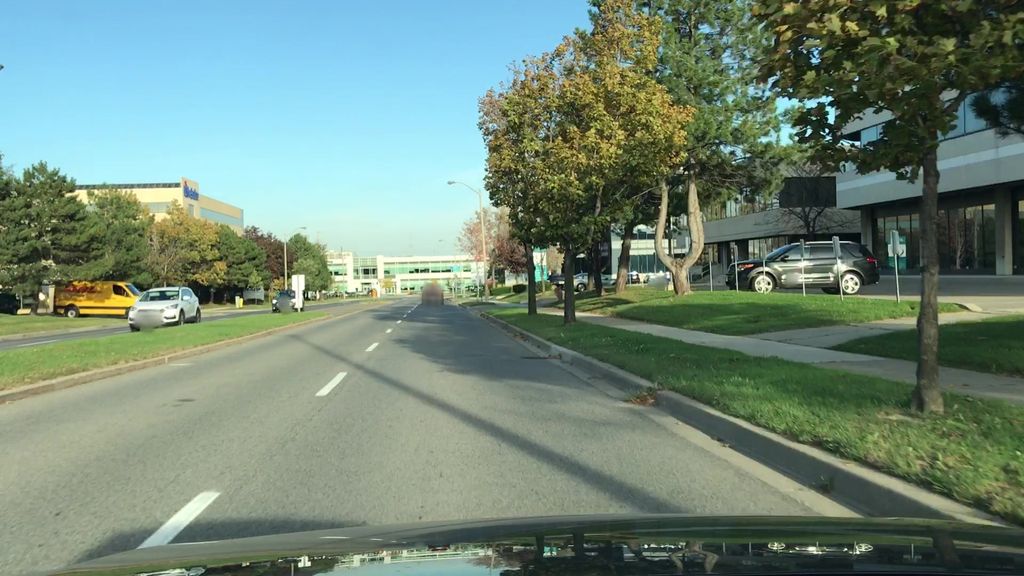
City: toronto